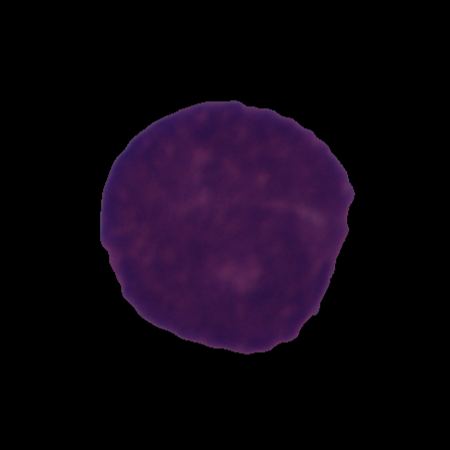
Label: cancer